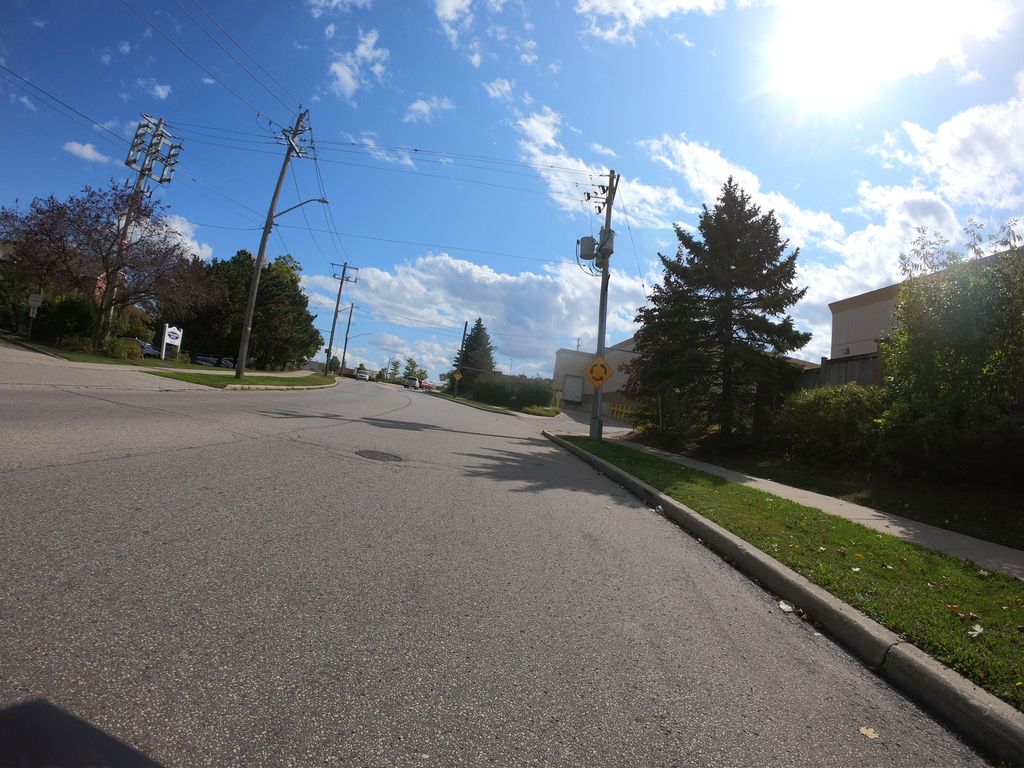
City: kitchener-waterloo